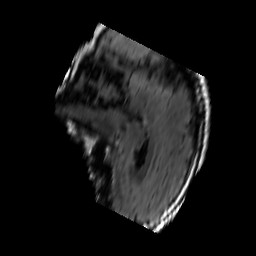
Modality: FLAIR
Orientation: sagittal
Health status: ill
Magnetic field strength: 3 T